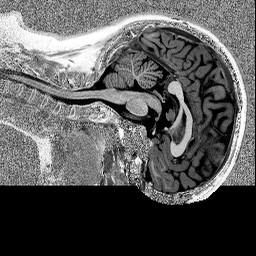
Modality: MP2RAGE
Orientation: sagittal
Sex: female